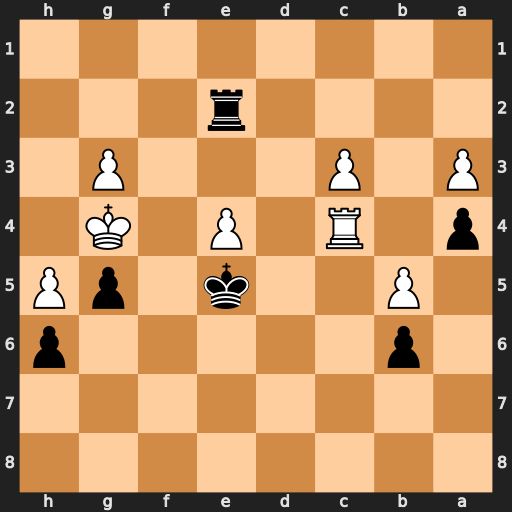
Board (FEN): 8/8/1p5p/1P2k1pP/p1R1P1K1/P1P3P1/4r3/8
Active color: b
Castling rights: -
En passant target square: -
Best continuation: Rxe4+ Rxe4+ Kxe4 c4 Ke5 c5 bxc5 Kf3 Kd6 Ke4 Kc7